Field crop: tomato
Growth stage: 1
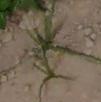
Species: cyperus